Aerial crown-view tile of a tropical tree (Barro Colorado Island, Panama), acquired 20250414:
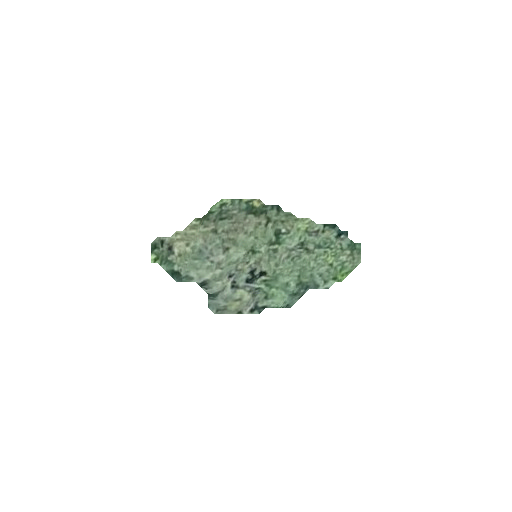
Species: Apeiba membranacea
GBIF accepted scientific name: Apeiba membranacea
Crown area: 23.175 m²